【题型】填空题　【知识点】立体几何　【难度】easy
如图所示正方体 \(ABCD-A_1B_1C_1D_1\) 中棱长为 1，\(E\) 是棱 \(CC_1\) 的中点，则由 \(D_1\)，\(A\)，\(E\) 三点确定的平面与正方体 \(ABCD-A_1B_1C_1D_1\) 相交所得截面图形的周长为\underline{\quad\quad\quad\quad}。

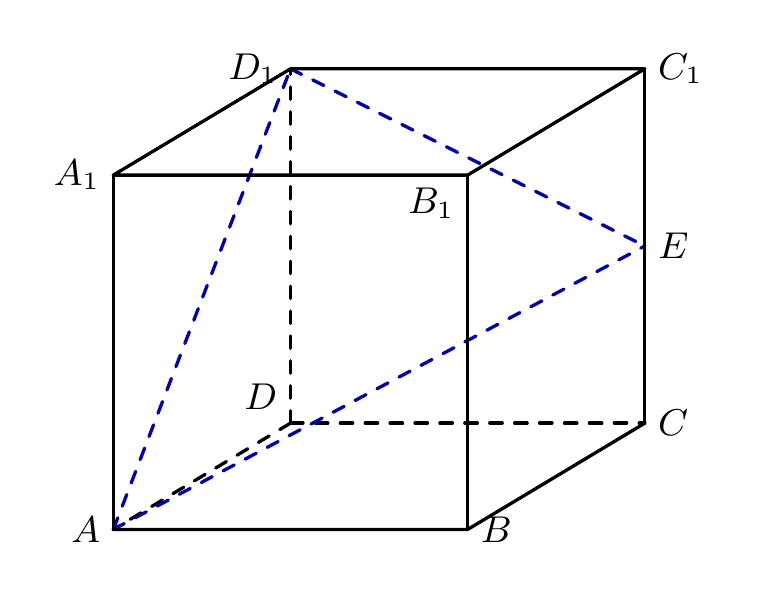
【解答】
\noindent
【答案】\(\dfrac{3\sqrt{2}}{2} + \sqrt{5}\)
\noindent
【解析】延长 \(D_1E\)，\(DC\) 相交于点 \(G\)，连接 \(AG\) 交 \(BC\) 于点 \(F\)，连接 \(EF\)，
则四边形 \(AFED_1\) 即为所求截面图形，如图，

\noindent
因为 \(E\) 为 \(CC_1\) 的中点，由相似比可知 \(F\) 为 \(BC\) 的中点，
\noindent
则 \(A_1D_1 = AA_1 = C_1D_1 = AB = 1\)，因为 \(E\)，\(F\) 分别为 \(CC_1\)，\(CB\) 中点，
所以 \(C_1E = CE = BF = CF = \dfrac{1}{2}\)，
\noindent
所以 \(AD_1 = \sqrt{(AA_1)^2 + (A_1D_1)^2} = \sqrt{2}\)，\(D_1E = \sqrt{(C_1E)^2 + (C_1D_1)^2} = \dfrac{\sqrt{5}}{2}\)，
\noindent
同理 \(AF = \dfrac{\sqrt{5}}{2}\)，\(EF = \sqrt{(CE)^2 + (CF)^2} = \dfrac{\sqrt{2}}{2}\)，
\noindent
所以周长为 \(AD_1 + D_1E + AF + EF = \dfrac{3\sqrt{2}}{2} + \sqrt{5}\)。
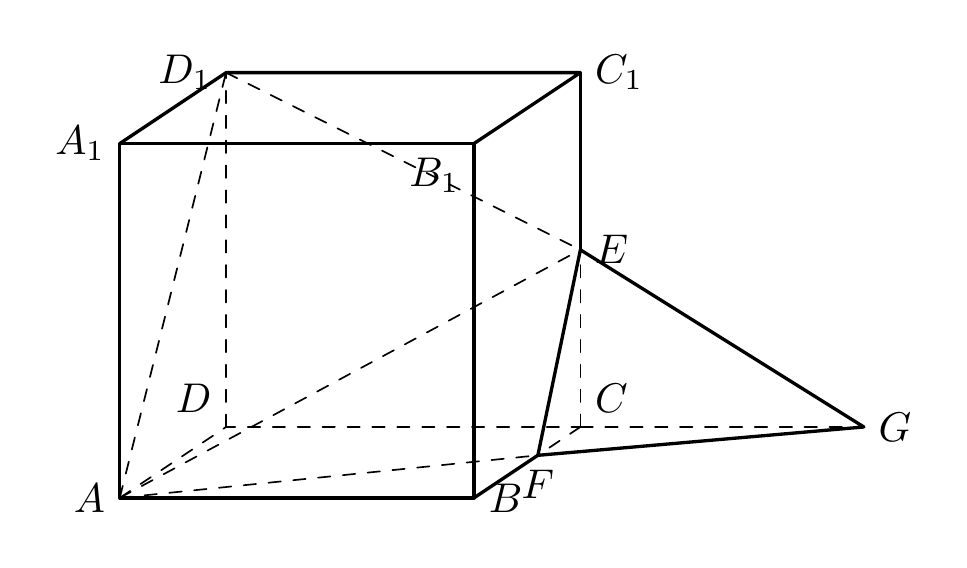